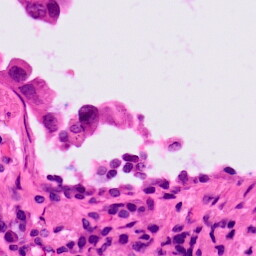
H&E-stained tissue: Lung